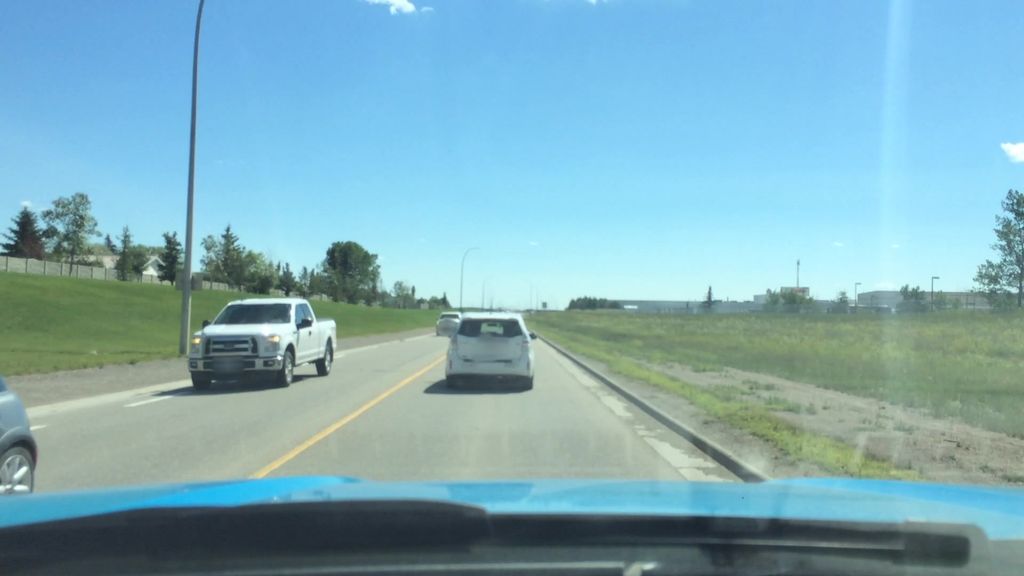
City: calgary